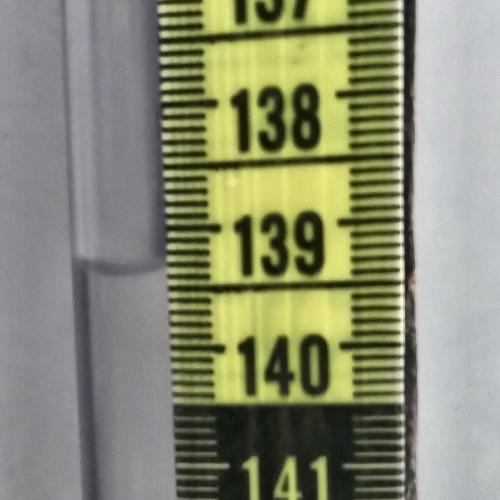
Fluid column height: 139.3 cm